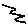
Label: zigzag